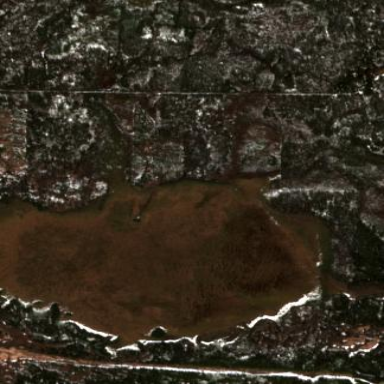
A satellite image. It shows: Bog wetland area.